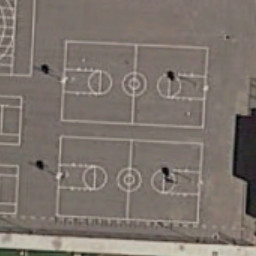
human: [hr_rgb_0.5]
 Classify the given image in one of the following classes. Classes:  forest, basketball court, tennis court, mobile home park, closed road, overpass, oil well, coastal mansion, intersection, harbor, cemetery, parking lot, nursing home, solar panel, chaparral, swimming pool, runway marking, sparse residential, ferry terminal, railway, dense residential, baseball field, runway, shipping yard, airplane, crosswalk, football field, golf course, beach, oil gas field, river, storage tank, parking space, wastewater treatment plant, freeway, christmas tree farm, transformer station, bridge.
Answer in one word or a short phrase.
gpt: basketball court